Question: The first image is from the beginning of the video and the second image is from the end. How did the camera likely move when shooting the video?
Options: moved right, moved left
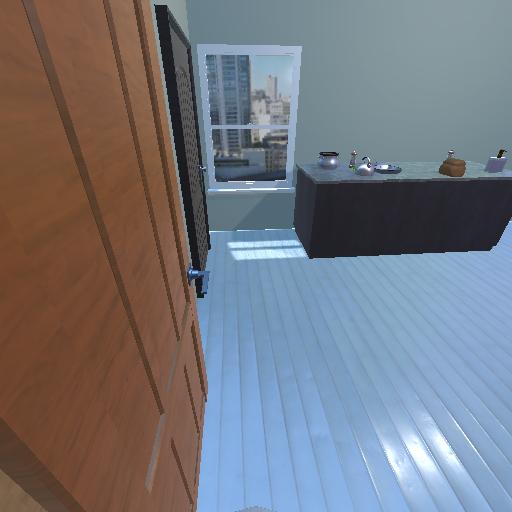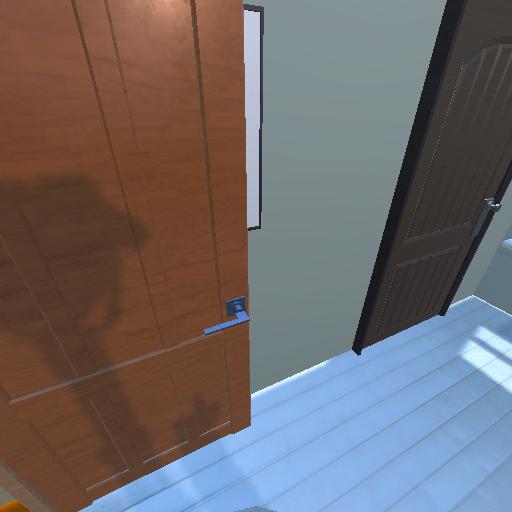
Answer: moved right